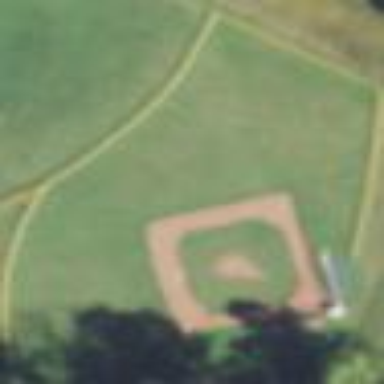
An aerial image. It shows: Baseball pitch for leisure and sports activities.